Question: I have a footer column, where i need to show the total information. I have added the footer row true and got the footer row added.

simlar to the above image.
Here in footer row, i want to merge the client and date colum for the total in single column.
Does any one have done, please share your thoughts
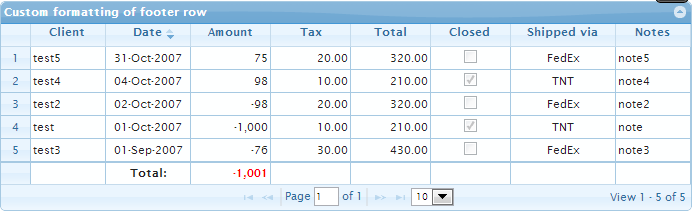
Answer: You use my old demo from <URL>. In your case it would be something like
'''
var $footRow = $("#list").closest(".ui-jqgrid-bdiv")
.next(".ui-jqgrid-sdiv")
.find(".footrow");
$footRow.find('>td[aria-describedby="list_name"]')
.css("border-right-color", "transparent");
'''
<URL> demonstrates the approach. I made some more right borders of footer row invisible. So the results are like on the picture below: